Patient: sex F, age 62
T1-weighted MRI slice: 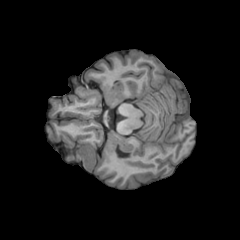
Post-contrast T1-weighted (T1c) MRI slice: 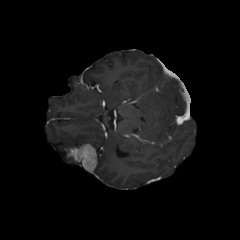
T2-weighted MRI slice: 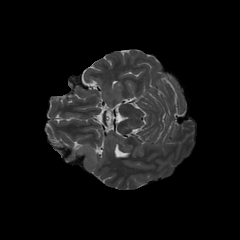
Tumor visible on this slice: no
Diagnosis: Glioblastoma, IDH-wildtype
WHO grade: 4